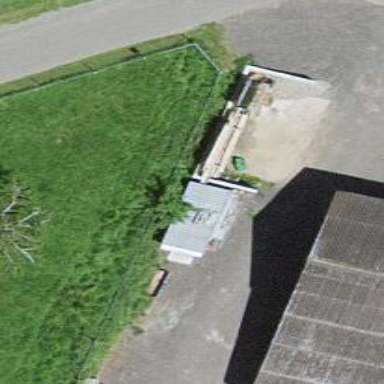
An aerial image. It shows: Shed.